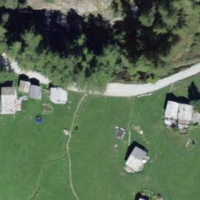
EUNIS habitat code: 26
Species observed at this site:
Larix decidua